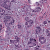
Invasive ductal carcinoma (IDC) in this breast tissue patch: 1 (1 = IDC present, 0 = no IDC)